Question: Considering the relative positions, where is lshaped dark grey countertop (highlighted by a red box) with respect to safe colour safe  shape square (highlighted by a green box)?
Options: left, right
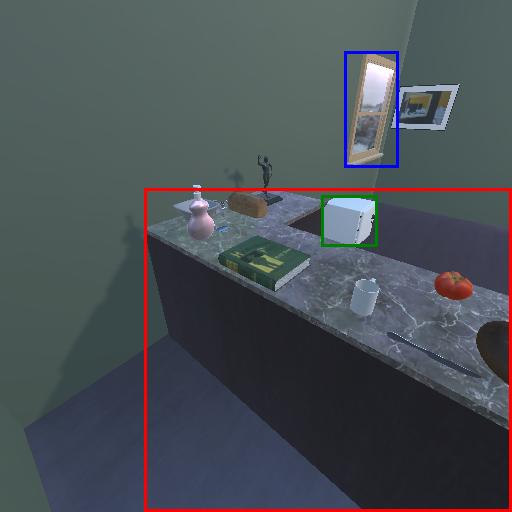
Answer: left